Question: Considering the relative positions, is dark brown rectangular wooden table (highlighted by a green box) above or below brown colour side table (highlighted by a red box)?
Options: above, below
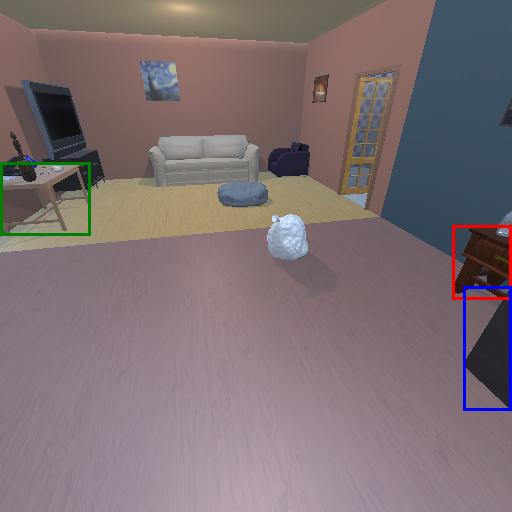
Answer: above